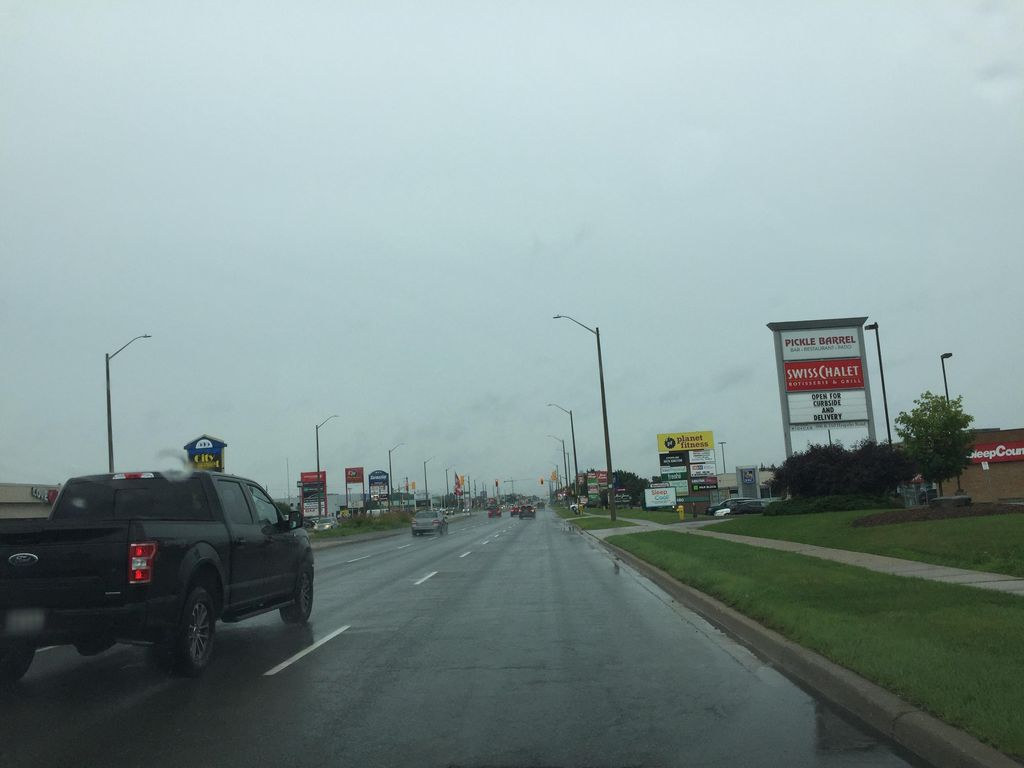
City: kitchener-waterloo